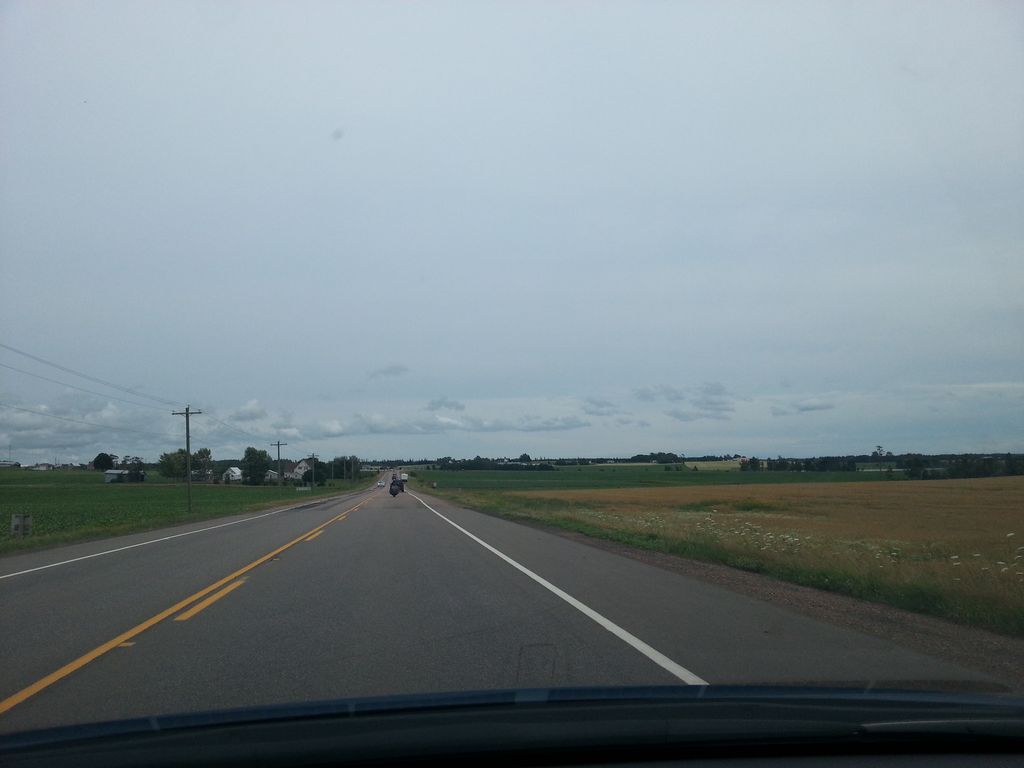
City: charlottetown